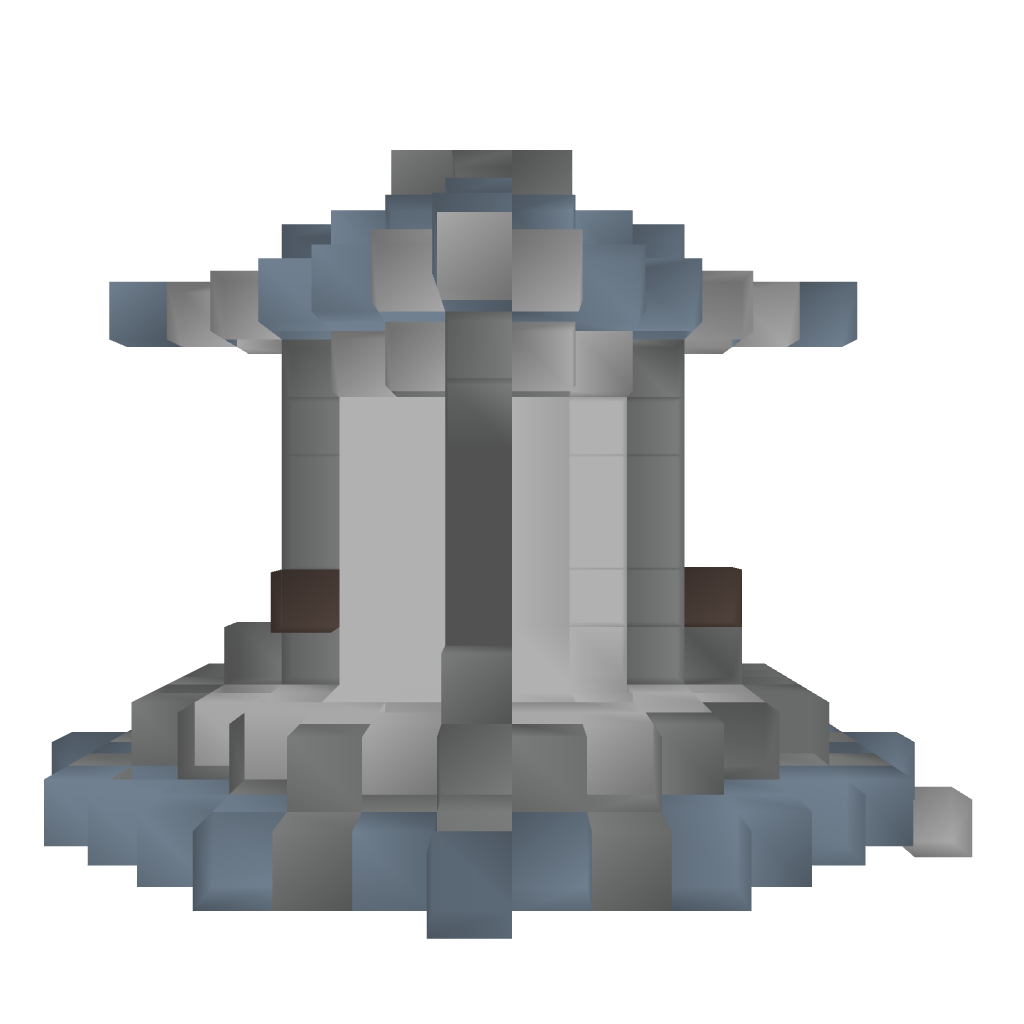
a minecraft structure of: Dyncraft Parkour Rank-Up Portal